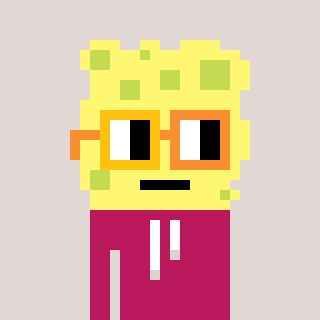
a pixel art character with square yellow and orange glasses, a sponge-shaped head and a darkpink-colored body on a warm background